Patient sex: M
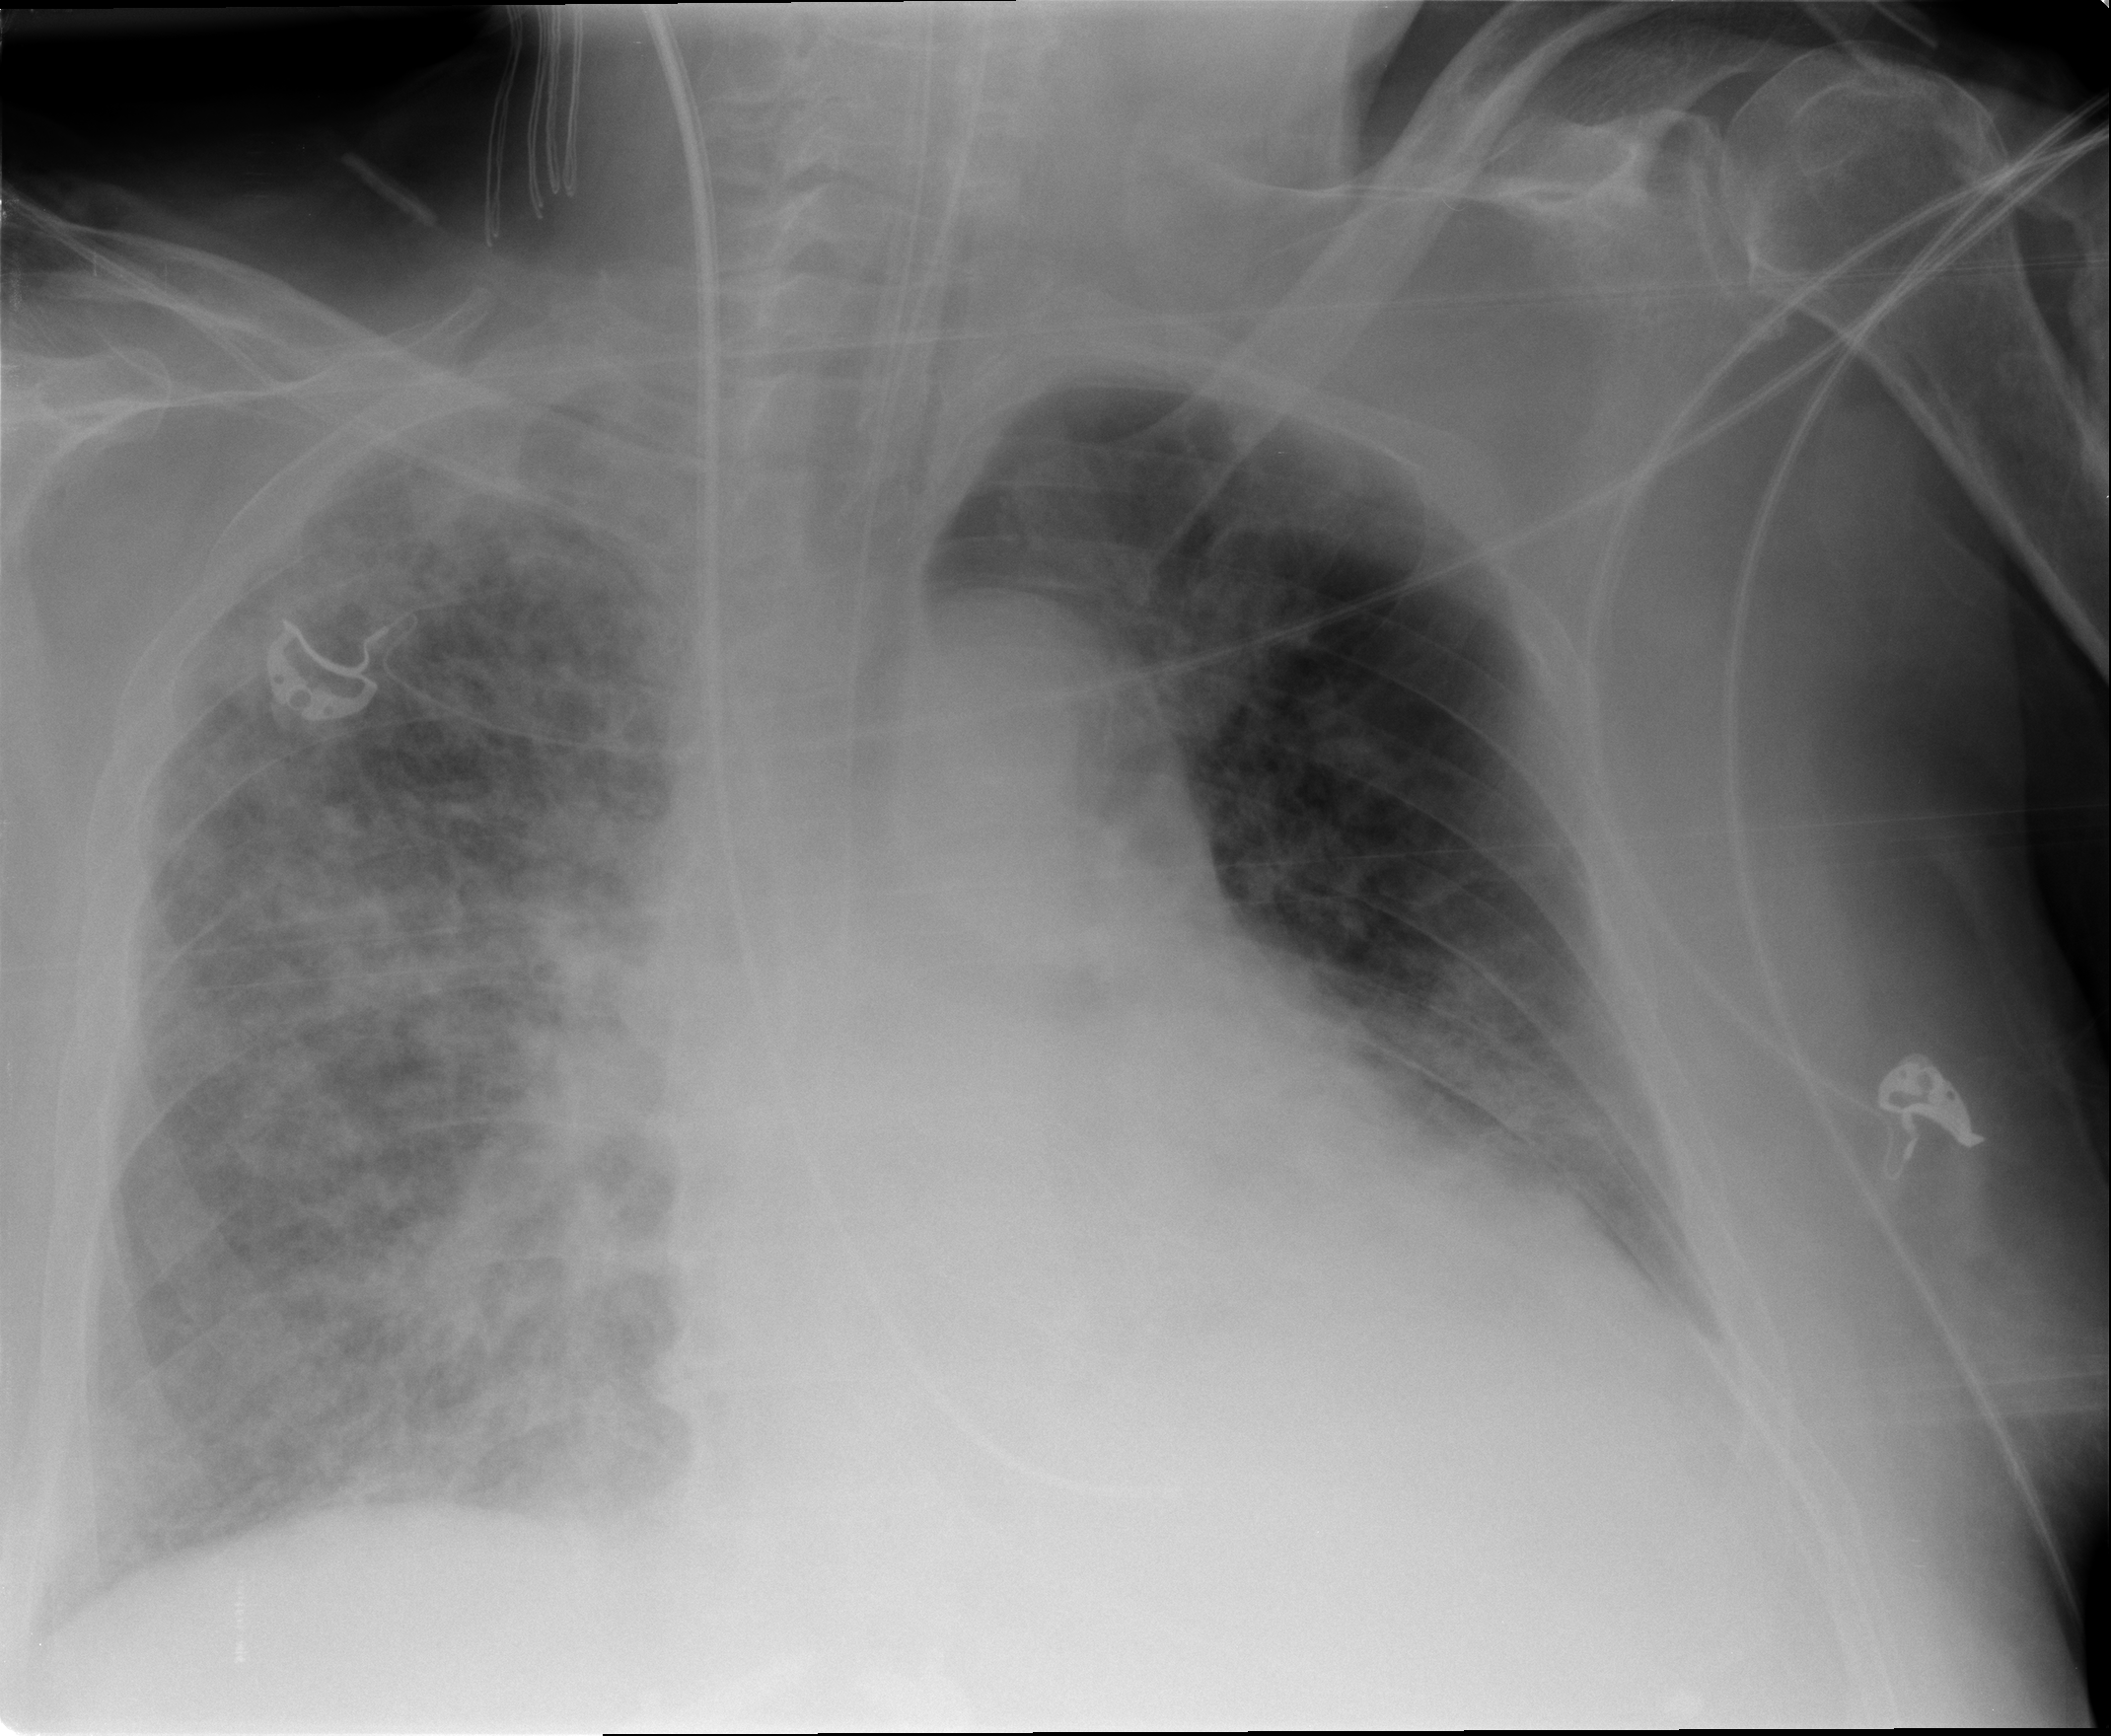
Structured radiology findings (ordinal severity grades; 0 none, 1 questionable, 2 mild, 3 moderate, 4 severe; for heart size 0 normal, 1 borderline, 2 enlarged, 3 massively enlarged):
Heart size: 2
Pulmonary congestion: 2
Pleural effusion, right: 0
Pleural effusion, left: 1
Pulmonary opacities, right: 4
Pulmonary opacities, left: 0
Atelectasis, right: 2
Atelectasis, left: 0